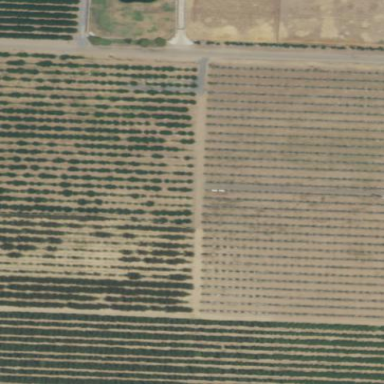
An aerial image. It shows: Orchard.